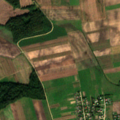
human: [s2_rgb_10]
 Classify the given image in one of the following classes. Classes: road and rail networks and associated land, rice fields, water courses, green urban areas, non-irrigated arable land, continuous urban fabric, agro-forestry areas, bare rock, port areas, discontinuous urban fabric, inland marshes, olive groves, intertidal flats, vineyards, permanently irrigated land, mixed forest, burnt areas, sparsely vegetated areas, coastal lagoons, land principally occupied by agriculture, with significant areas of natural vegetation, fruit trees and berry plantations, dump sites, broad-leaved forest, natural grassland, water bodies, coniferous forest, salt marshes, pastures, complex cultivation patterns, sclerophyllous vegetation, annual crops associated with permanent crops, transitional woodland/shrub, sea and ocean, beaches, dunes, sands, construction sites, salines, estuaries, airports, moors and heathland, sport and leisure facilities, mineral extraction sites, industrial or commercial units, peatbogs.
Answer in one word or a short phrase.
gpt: discontinuous urban fabric, non-irrigated arable land, complex cultivation patterns, broad-leaved forest